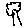
Label: tree